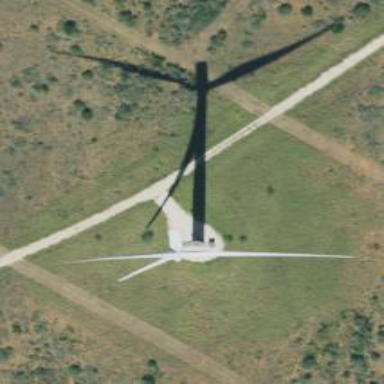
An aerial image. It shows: Wind generator powered by horizontal-axis wind turbine.